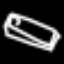
Label: bed